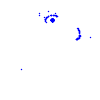
Particle: kaon